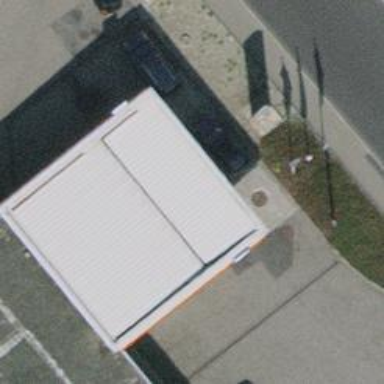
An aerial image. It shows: Fuel station.